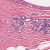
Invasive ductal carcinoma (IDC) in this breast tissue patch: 0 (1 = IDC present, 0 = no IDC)